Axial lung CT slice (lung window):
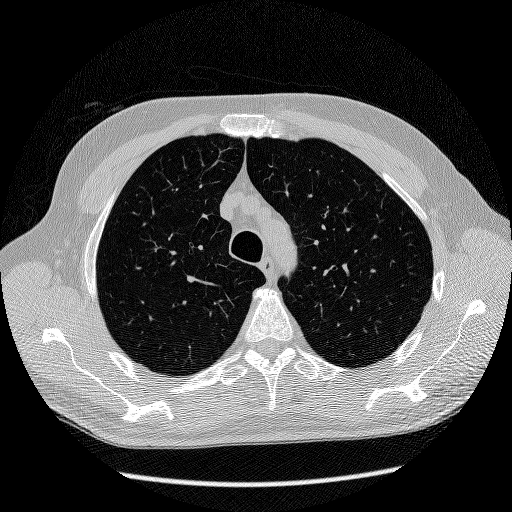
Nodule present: no